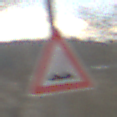
Verkehrszeichen: UnebeneFahrbahn
Umgebung: Outdoor, Nature
Tageszeit: MorningAfternoon
Wetter: PartlyCloudy
Licht: Natural
Jahreszeit: Autumn
Kontrast: LowContrast